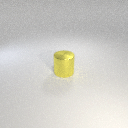
large yellow metal cylinder